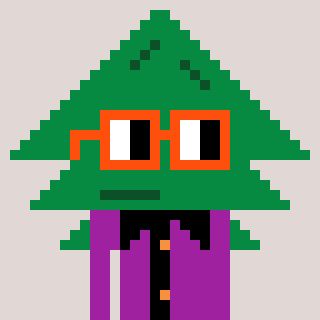
a pixel art character with square orange glasses, a fir-shaped head and a magenta-colored body on a warm background